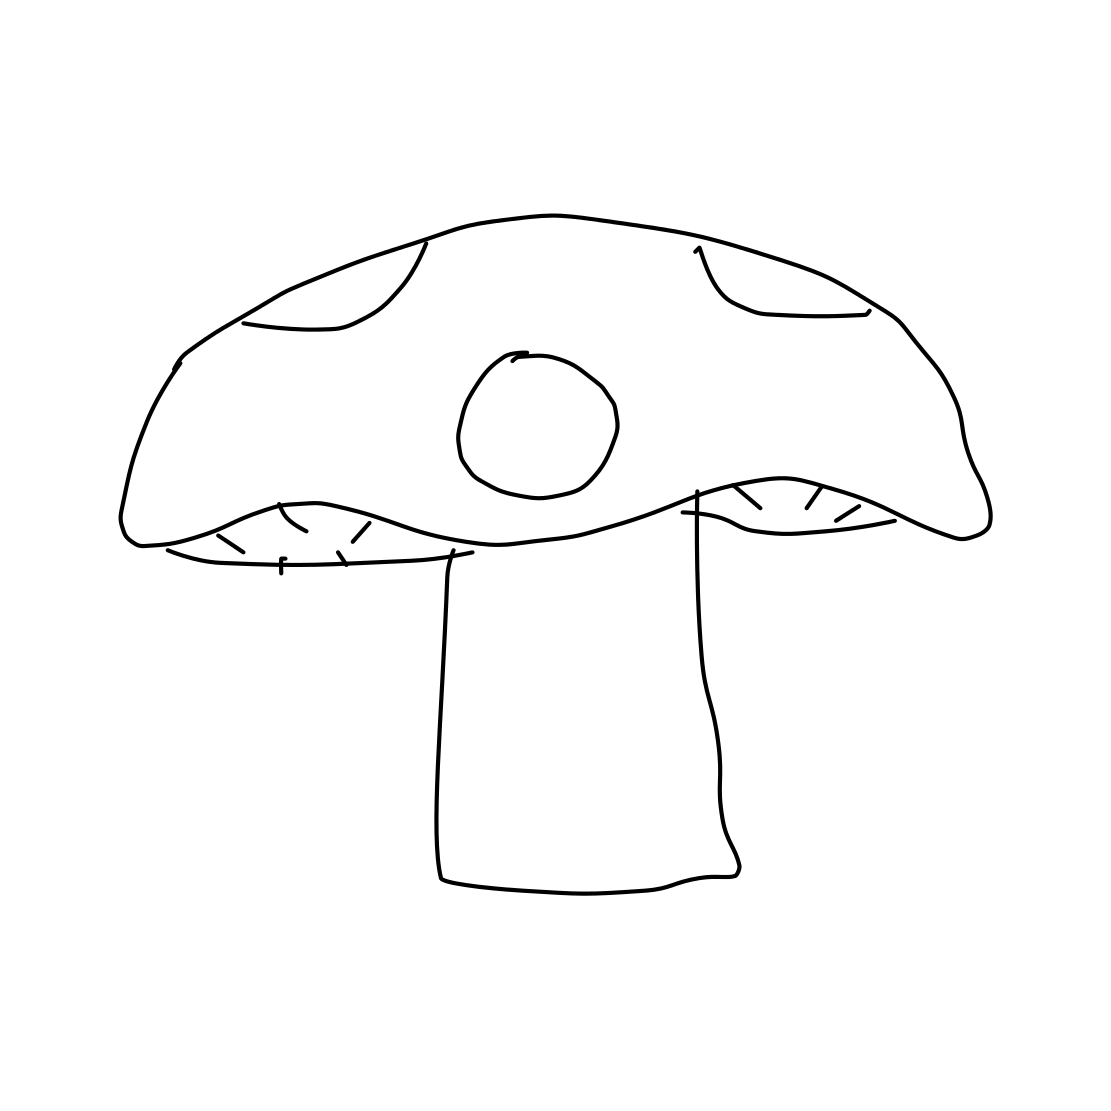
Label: mushroom